Question: I have these two models:
'''
public class SystemGroup
{
public Guid ID { get; set; }
public string Name { get; set; }
public virtual SystemGroup ParentGroup { get; set; }
public virtual ICollection<SystemGroup> SubGroups { get; set; }
public virtual ICollection<SystemGroupItem> Items { get; set; }
}
public class SystemGroupItem
{
public Guid ID { get; set; }
public string Name { get; set; }
public SystemGroup Group { get; set; }
public ICollection<Person> AppliedPersons { get; set; }
}
'''
the problem is in this code
'''
YarigaranDbContext context = new YarigaranDbContext();
SystemGroupItem i = context.SystemGroupItems.First();
return View(Items);
'''
'i.Group' is 'null' while I have it in my Database:

I'm using EF version 6
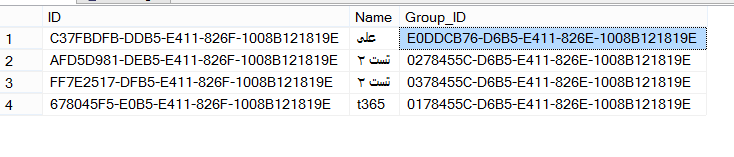
Answer: Make sure your property is 'virtual'.